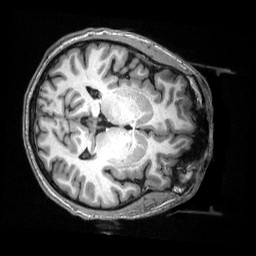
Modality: T1w
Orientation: axial
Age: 39
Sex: male
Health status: healthy
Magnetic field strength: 3 T
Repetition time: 2.53 s
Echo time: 0.00331 s